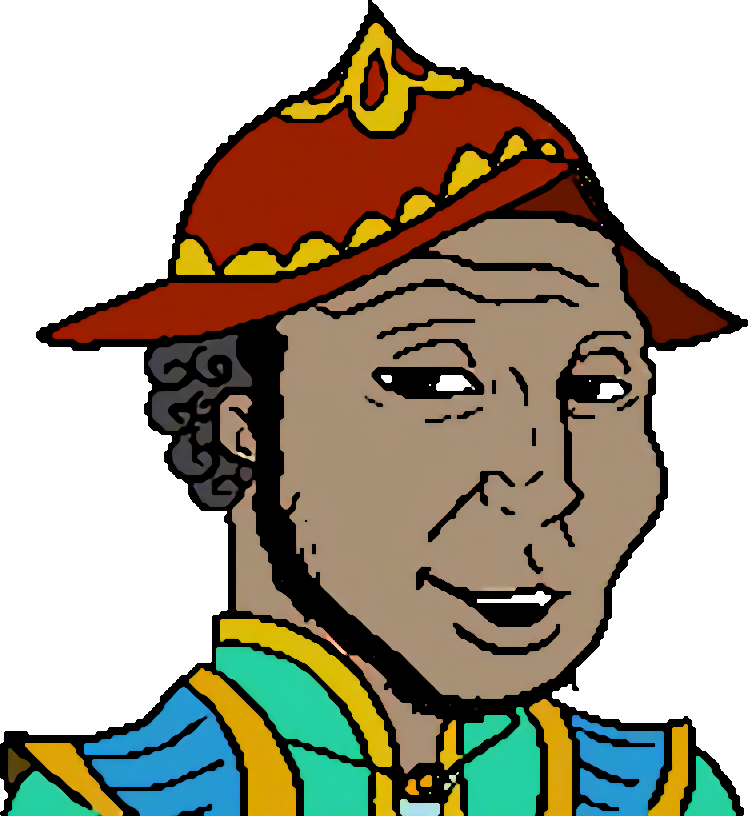
Label: 5_Groomer